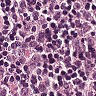
Metastatic tissue present: yes